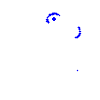
Particle: proton